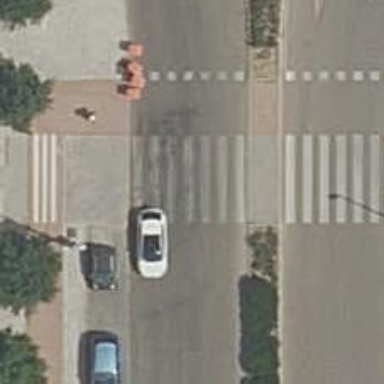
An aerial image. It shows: Uncontrolled crossing on the road.